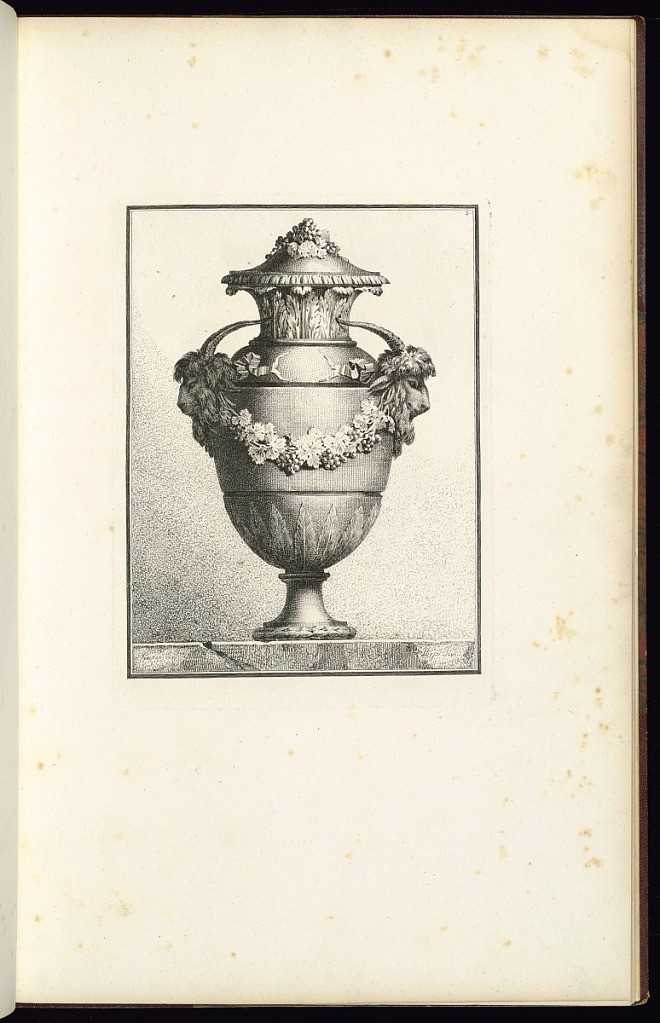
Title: Design for a Vase
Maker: Ennemond Alexandre Petitot, French, 1727 – 1801
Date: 1764
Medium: Etching on laid paper
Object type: Print
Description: Design for a lidded vase, decorated with two goats' heads, garlands of vine leaves and grapes, acanthus leaf and gadroon ornament. The plate is signed and numbered.